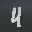
Label: 4